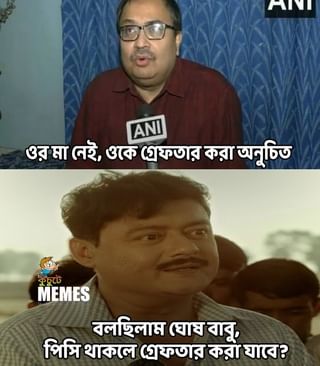
Text: ওর মা নেই ওকে গ্রেফতার করা অনুচিত বলছিলাম ঘোষ বাবু; পিসি থাকলে গ্রেফতার করা যাবে
Label: Hate
Hate category: Political
Targeted group: Organization